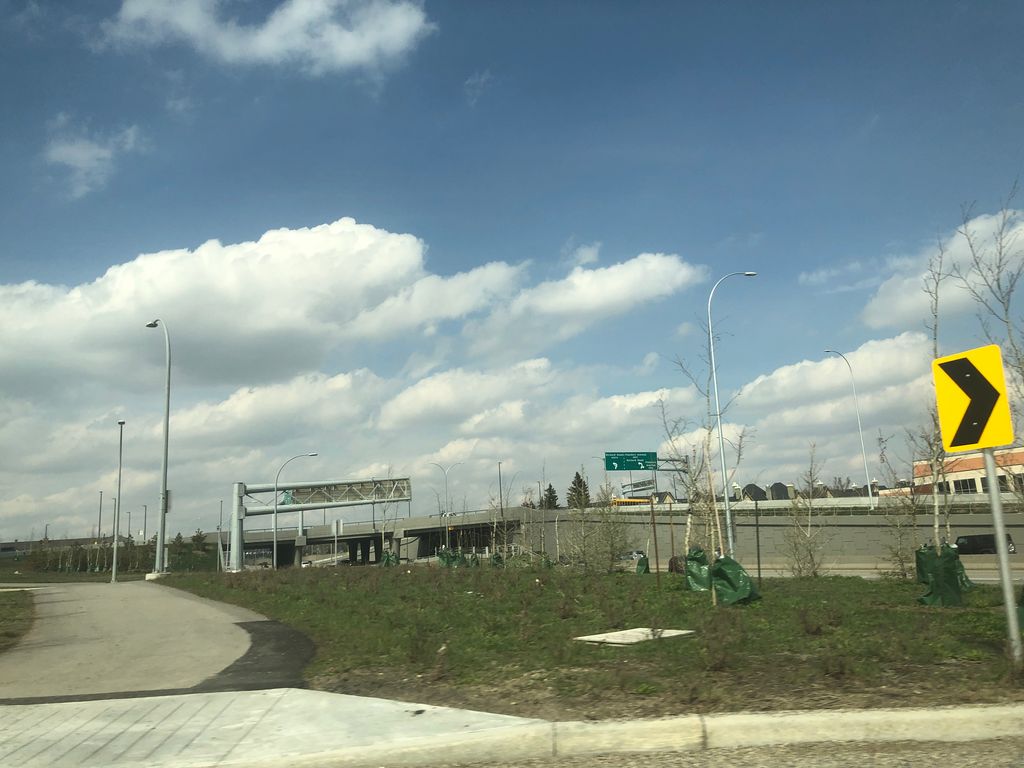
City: calgary